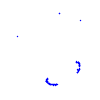
Particle: proton